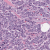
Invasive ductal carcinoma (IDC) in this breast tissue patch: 1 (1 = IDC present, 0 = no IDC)